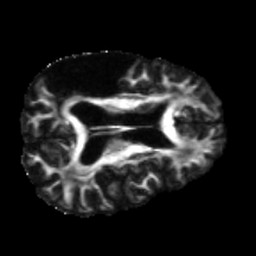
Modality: FA
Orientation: axial
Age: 66
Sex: male
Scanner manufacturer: siemens
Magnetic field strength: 3 T
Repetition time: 5.47 s
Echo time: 0.0854 s